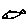
Label: fish